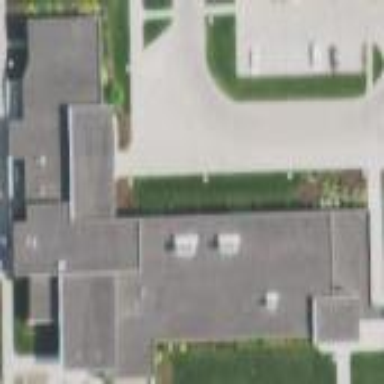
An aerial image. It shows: College building.